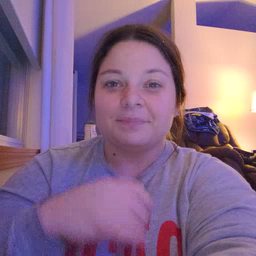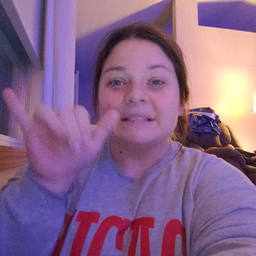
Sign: stay